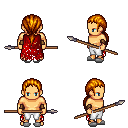
a pixel art fantasy rpg character, male body template, human, tanned skin, red tattered cape, white pants, dark blonde ponytail hairstyle, leather bracers, white slippers, spear, four views (front, back, left, right), 2x2 character sprite sheet, small pixel art, hard edges, no anti-aliasing